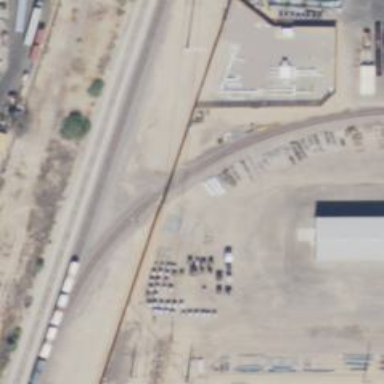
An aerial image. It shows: Rail spur service.